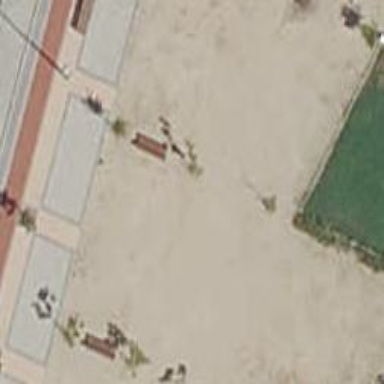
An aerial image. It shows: Bench.